Question: I'm making a custom control circle. Part of the circle may be transparent. It would make more visual sense and look better if it was translucent instead of transparent.
Because views are rectangular, and I only want the circle to be translucent, not the rest of the rectangle, this is a problem.
The 'UIVisualEffectView' is behind the custom control.

(Without anything rendered inside of the circle for debugging purposes)
As you can see, the view is blurring things outside of the circle.
I don't know how to blur inside only the view, and the prerelease documentation is <URL>. My only thought is to create many 1x1 views to cover the circle, but this seems like it would not really work, and even if it did it would be a slow and ugly solution.
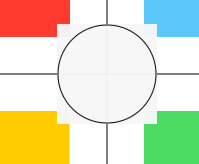
Answer: Set the circle view's layer mask to a filled circle:
'''
CircleControlView *circleView = yourCircleView();
CAShapeLayer *mask = [CAShapeLayer layer];
mask.path = [UIBezierPath bezierPathWithOvalInRect:circleView.bounds].CGPath;
circleView.layer.mask = mask;
'''
### UPDATE
Swift playground example:
'''
import UIKit
import XCPlayground
import QuartzCore
UIGraphicsBeginImageContext(CGSize(width: 100, height: 100))
let viewPath = UIBezierPath(ovalInRect:CGRect(x:1,y:1,width:98,height:98))
viewPath.lineWidth = 2
viewPath.stroke()
let image = UIGraphicsGetImageFromCurrentImageContext()
UIGraphicsEndImageContext()
let view = UIView(frame:CGRect(x:0,y:0,width:100,height:100))
XCPShowView("view", view)
let label = UILabel(frame:view.bounds)
label.text = "This is the text in the background behind the circle."
label.numberOfLines = 0
view.addSubview(label)
let effectView = UIVisualEffectView(effect:UIBlurEffect(style:.ExtraLight))
effectView.frame = view.bounds
view.addSubview(effectView)
let circleView = UIImageView(image:image)
effectView.addSubview(circleView)
let maskPath = UIBezierPath(ovalInRect:circleView.bounds)
let mask = CAShapeLayer()
mask.path = maskPath.CGPath
effectView.layer.mask = mask
'''
Result: